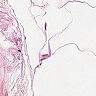
Metastatic tissue present: no